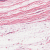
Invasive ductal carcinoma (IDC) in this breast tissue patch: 0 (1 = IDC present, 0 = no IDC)